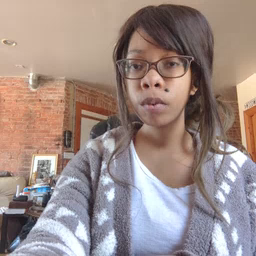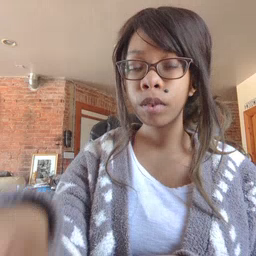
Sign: pretend